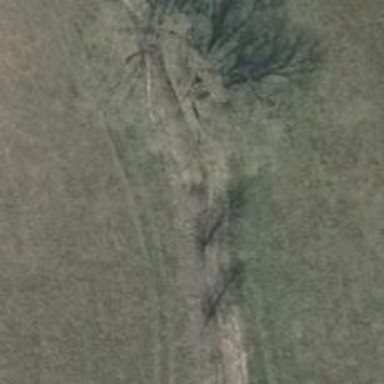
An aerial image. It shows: Row of trees in natural setting.